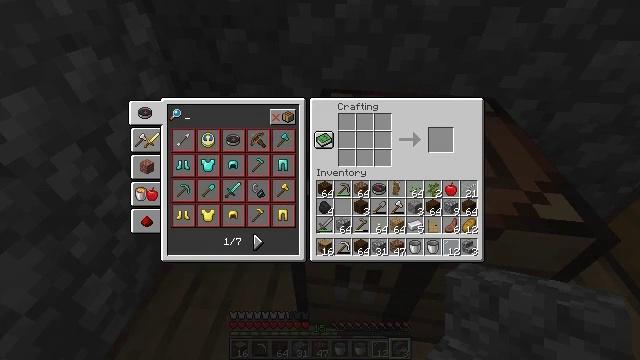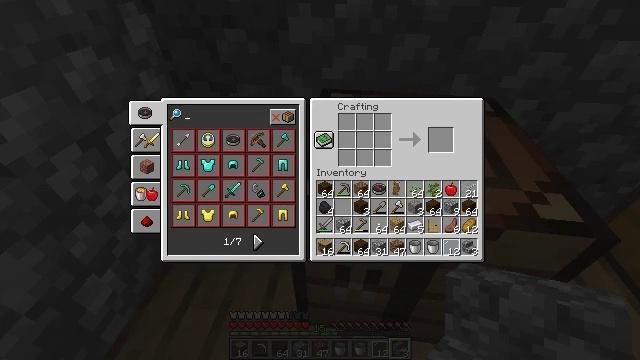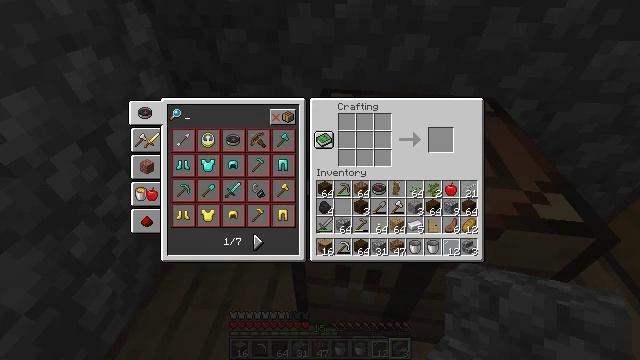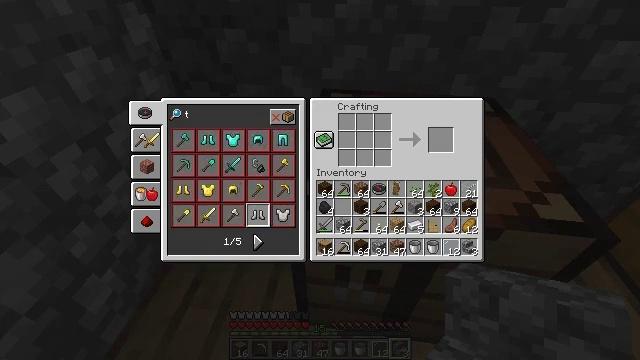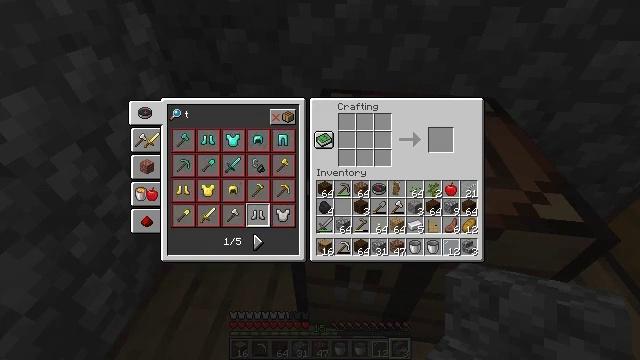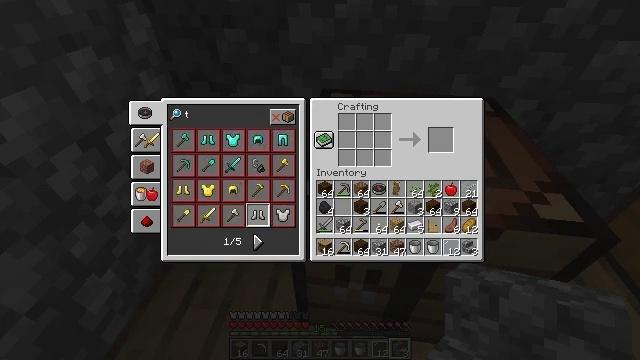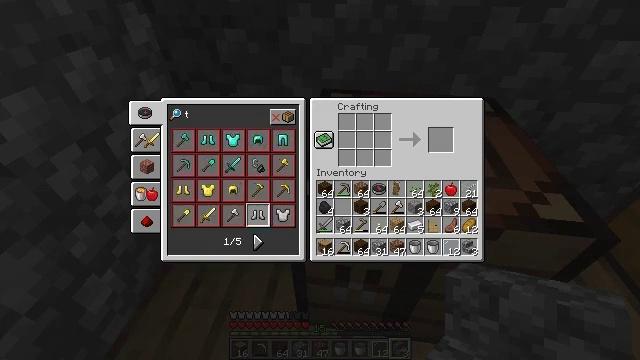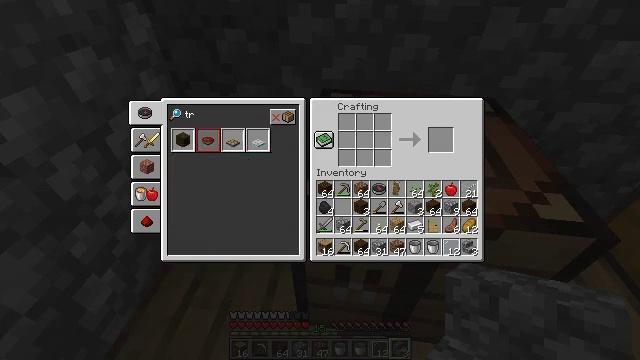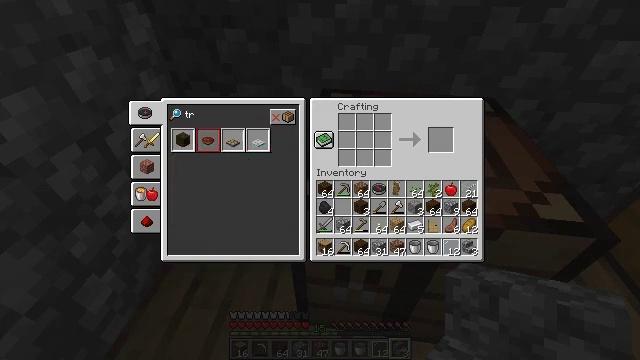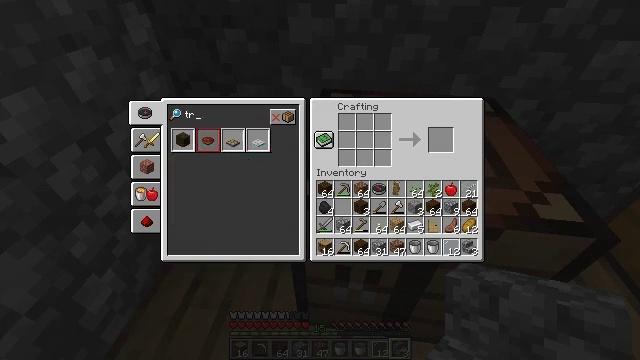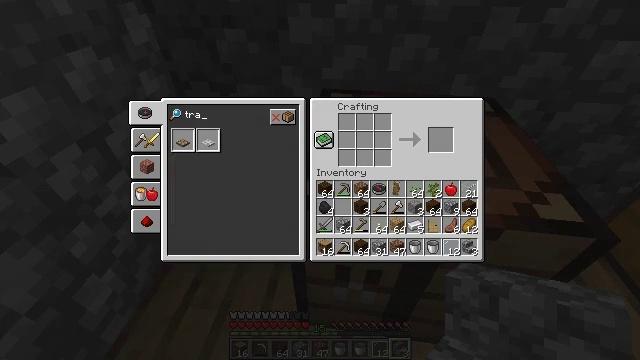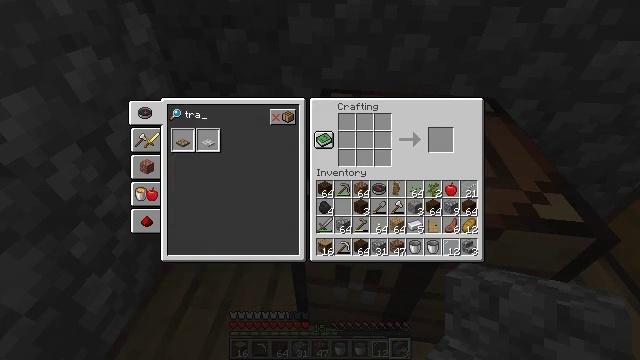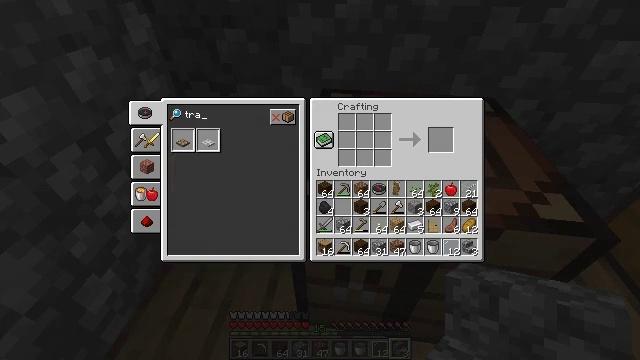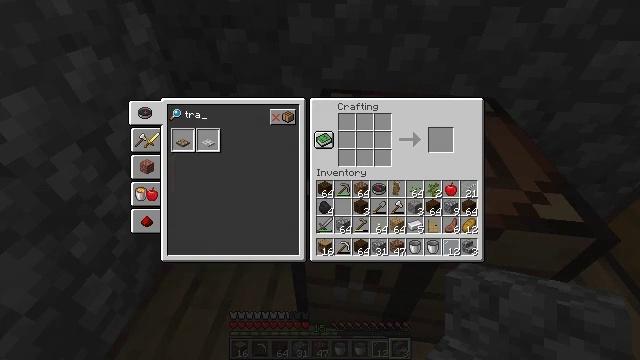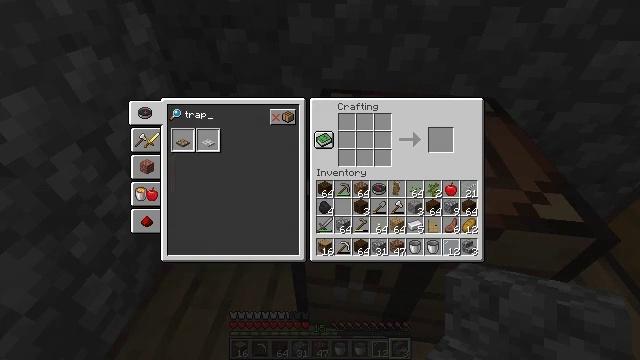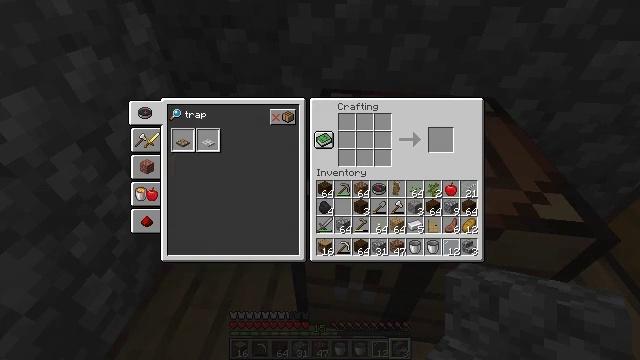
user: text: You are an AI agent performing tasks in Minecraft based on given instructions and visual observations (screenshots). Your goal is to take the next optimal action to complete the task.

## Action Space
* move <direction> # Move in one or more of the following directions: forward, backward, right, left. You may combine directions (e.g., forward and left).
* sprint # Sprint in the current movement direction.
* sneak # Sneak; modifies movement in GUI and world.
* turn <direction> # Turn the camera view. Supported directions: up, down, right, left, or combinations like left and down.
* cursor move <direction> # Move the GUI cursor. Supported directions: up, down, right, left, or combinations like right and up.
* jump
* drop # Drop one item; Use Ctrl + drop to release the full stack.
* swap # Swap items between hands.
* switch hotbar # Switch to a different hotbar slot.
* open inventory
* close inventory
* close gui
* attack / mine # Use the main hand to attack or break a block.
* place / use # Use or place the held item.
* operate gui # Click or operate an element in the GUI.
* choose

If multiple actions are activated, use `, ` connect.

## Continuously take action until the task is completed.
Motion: motion action
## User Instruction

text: Interact with the crafting table to get a dark oak trapdoor.
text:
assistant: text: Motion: no_op
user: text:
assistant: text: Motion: no_op
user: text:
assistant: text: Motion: no_op
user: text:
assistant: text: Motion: no_op
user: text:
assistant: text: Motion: no_op
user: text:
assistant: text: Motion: no_op
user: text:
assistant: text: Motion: no_op
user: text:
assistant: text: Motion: no_op
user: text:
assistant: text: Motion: no_op
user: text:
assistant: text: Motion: move left
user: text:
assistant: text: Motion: move left
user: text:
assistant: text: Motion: move left
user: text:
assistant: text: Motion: no_op
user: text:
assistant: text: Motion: no_op
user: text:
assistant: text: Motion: no_op
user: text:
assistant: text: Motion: no_op
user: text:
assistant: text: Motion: no_op
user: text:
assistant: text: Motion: jump
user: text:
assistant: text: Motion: jump
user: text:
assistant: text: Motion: jump
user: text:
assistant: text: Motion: no_op
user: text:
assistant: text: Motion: no_op
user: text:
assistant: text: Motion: no_op
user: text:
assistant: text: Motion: no_op
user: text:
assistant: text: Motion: no_op
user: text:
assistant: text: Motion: no_op
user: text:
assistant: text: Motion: no_op
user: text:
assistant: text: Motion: no_op
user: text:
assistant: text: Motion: no_op
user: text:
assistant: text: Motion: no_op